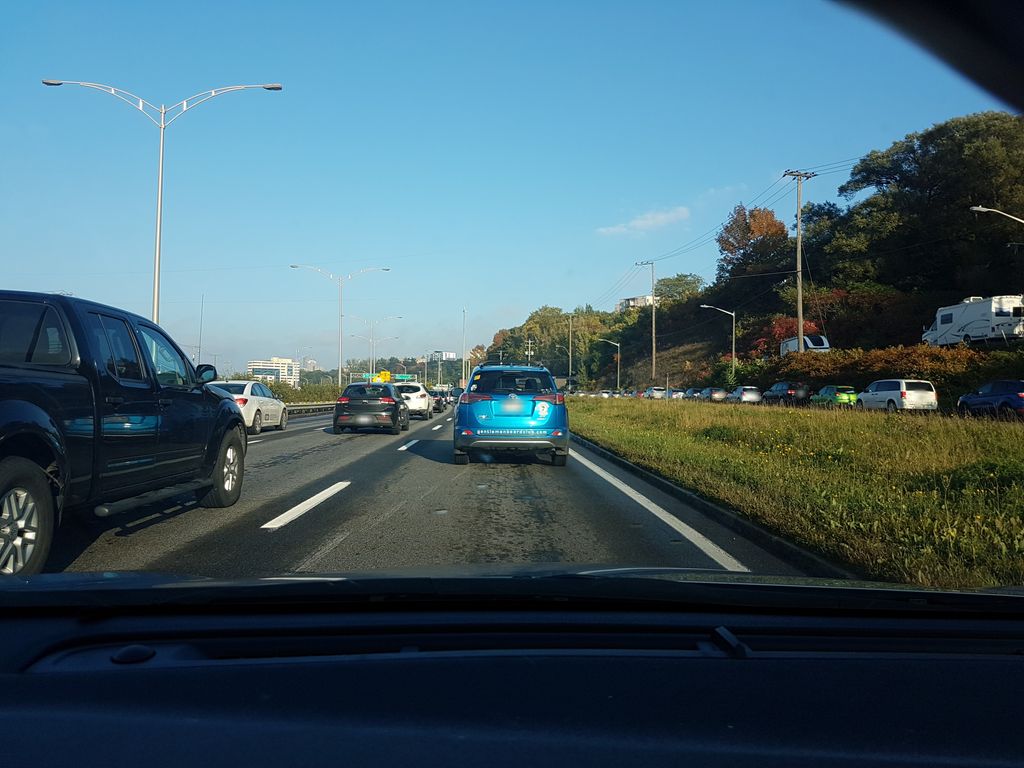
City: quebec_city